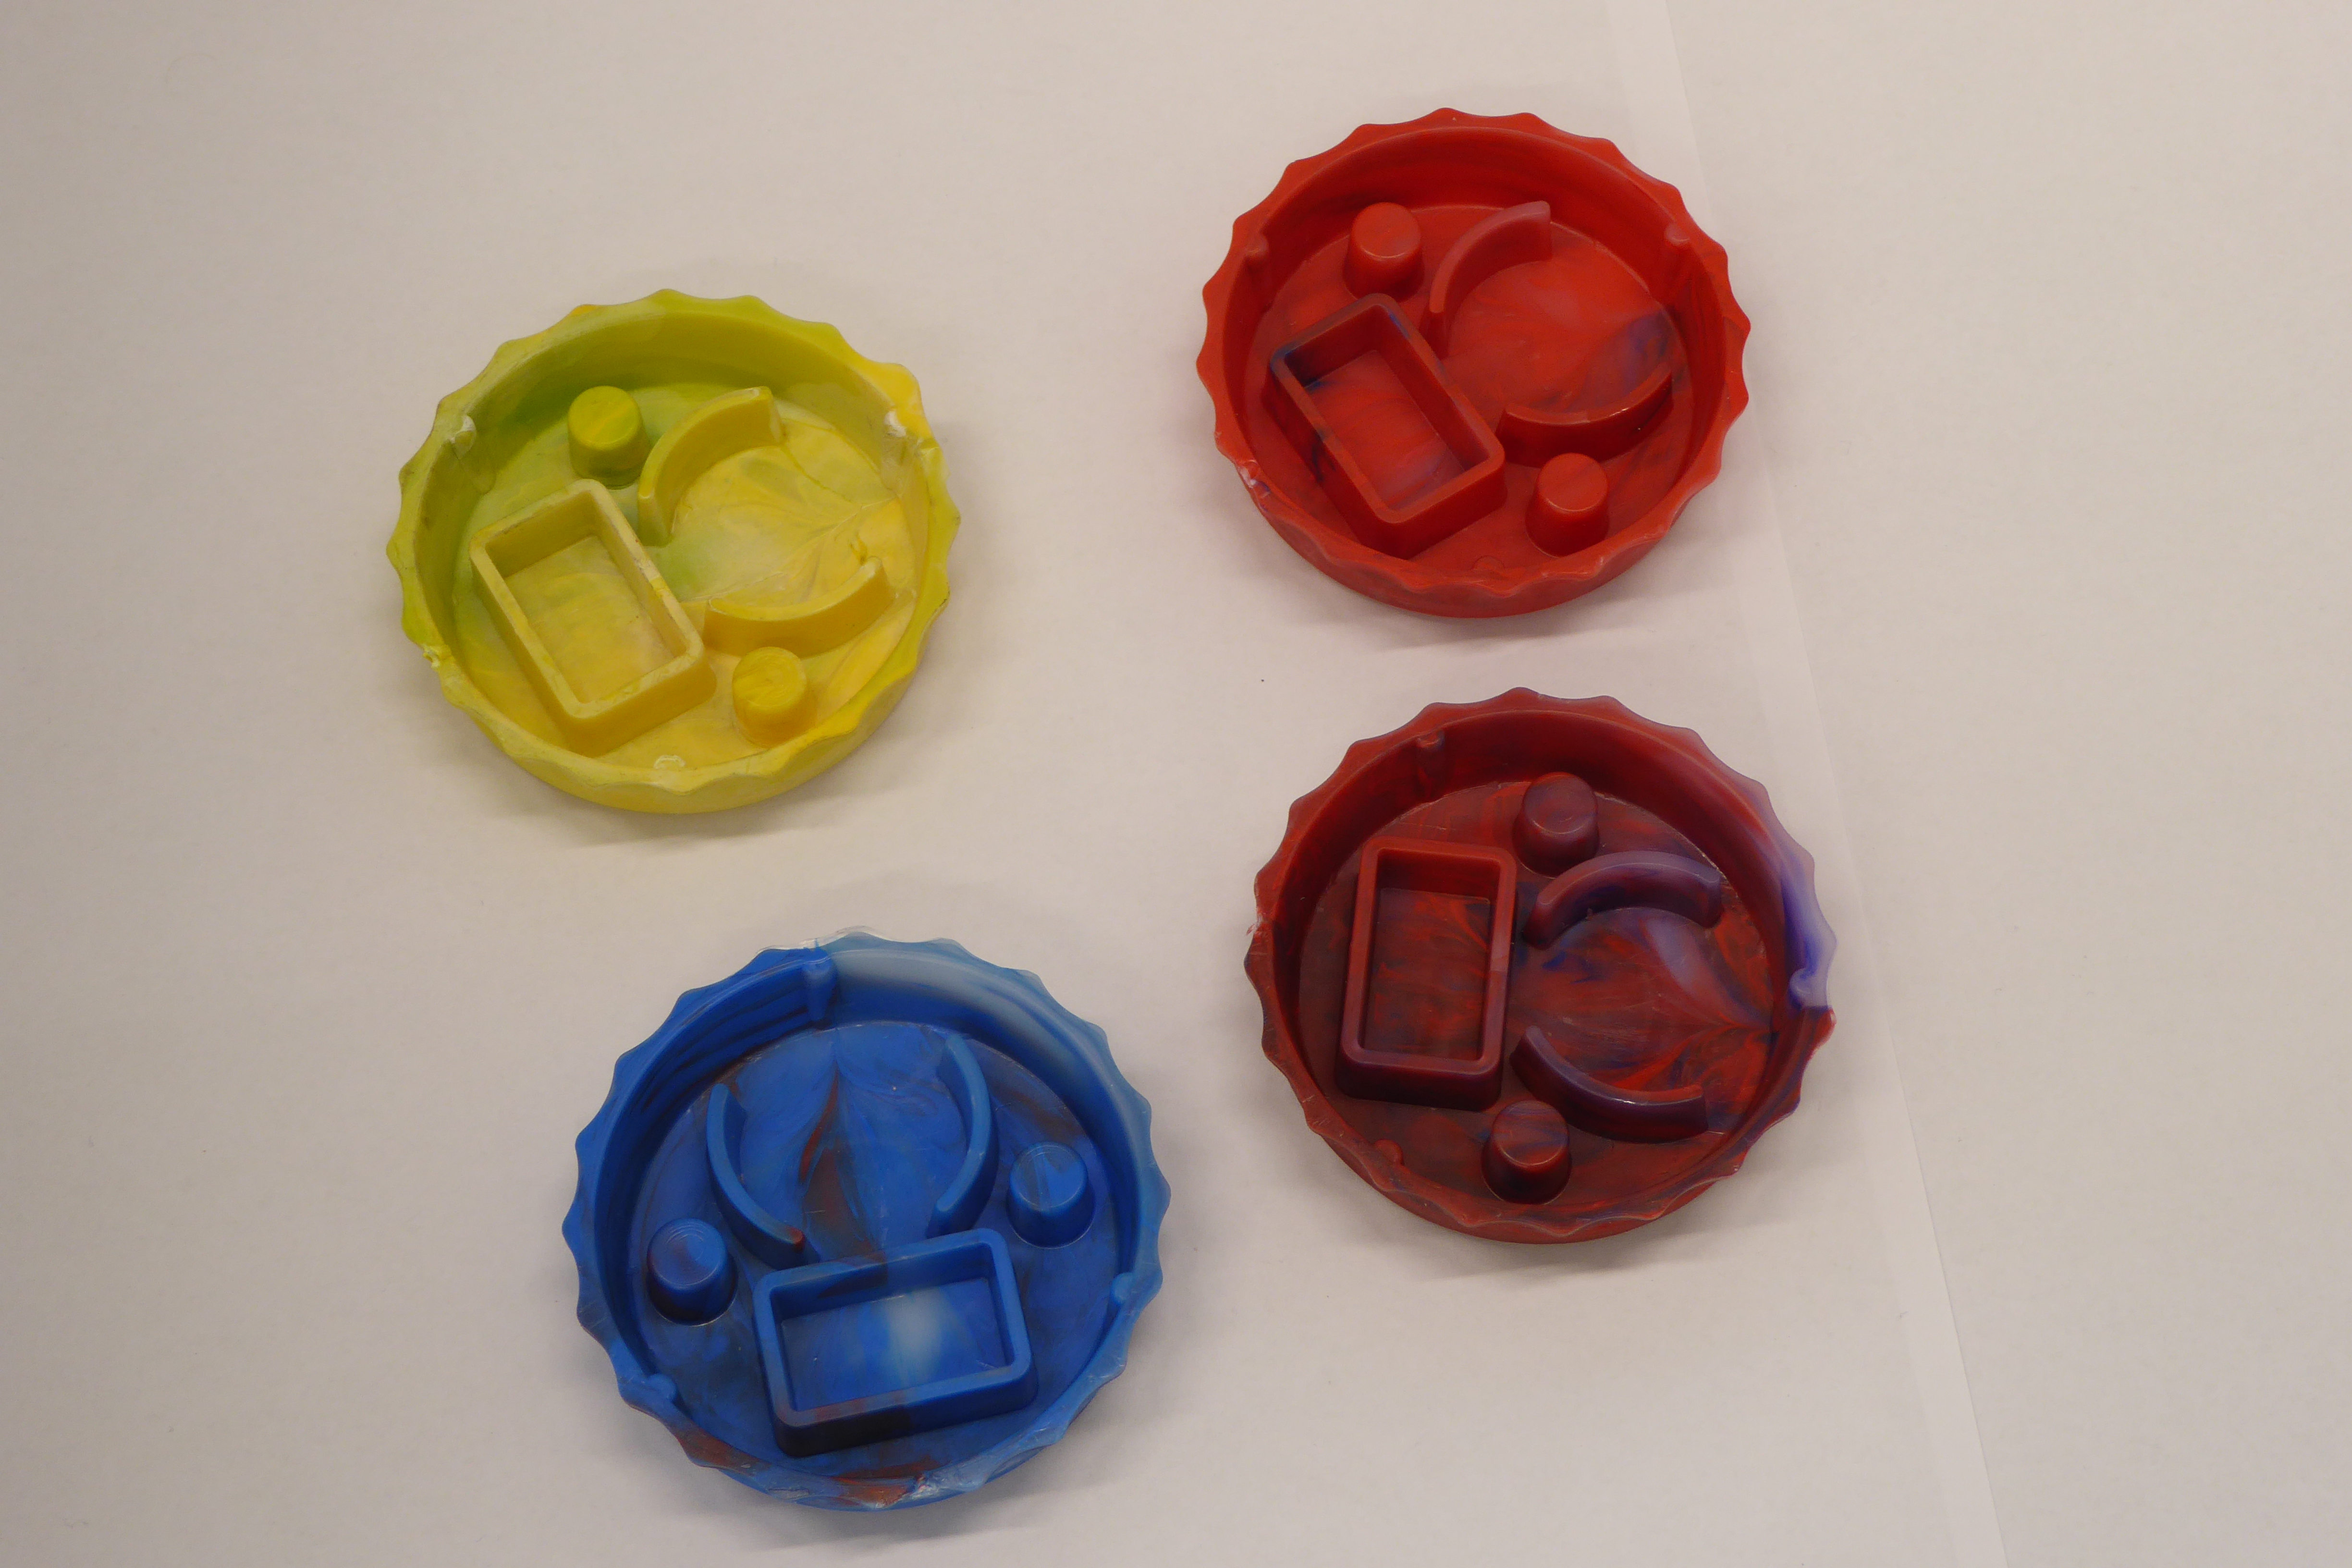
Label: Bottle Opener - Cover